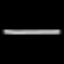
Label: line